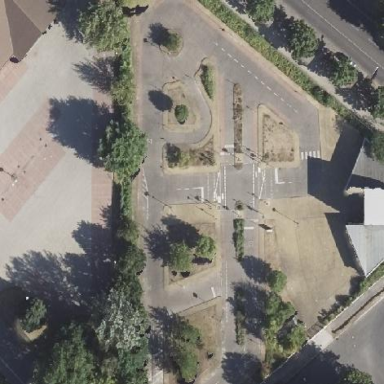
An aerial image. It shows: Traffic park.